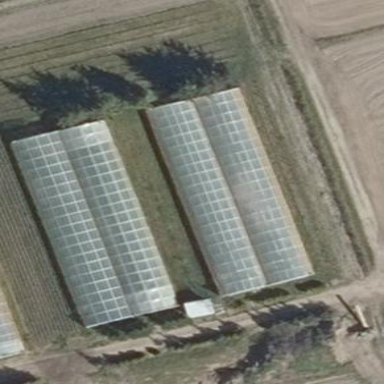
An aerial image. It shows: Greenhouse.